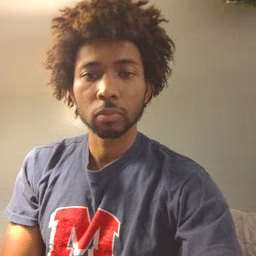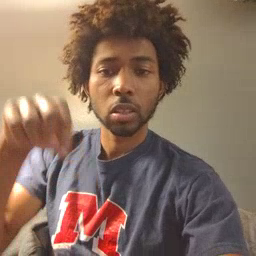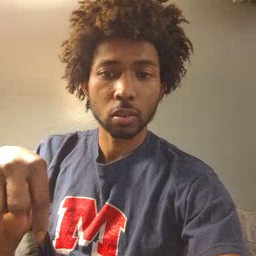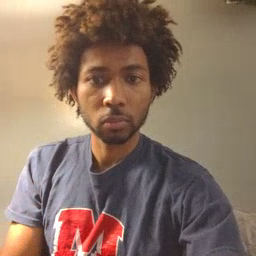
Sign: down